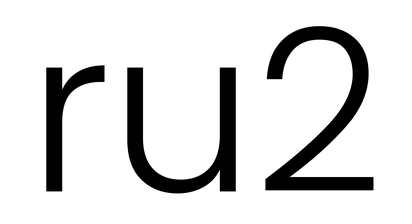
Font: Poppins-Light